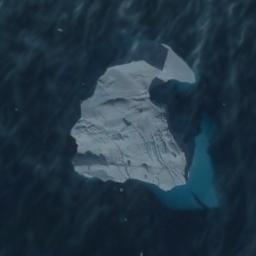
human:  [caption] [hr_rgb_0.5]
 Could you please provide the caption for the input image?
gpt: A large block of irregularly shaped ice floats on the blue sea .

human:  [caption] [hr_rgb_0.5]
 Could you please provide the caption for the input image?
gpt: There is a big ice and many small ice on the deep blue sea .

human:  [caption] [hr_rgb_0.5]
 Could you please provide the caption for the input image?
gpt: The sea ice in the middle is larger .

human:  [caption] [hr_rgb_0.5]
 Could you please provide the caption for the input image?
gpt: A piece of sea ice float in the blue sea and the sea ice has a certain volume under the sea water .

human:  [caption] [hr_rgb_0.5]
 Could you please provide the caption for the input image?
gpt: The sea ice is on a blue sea .